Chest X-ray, PA view. Patient: 39 years old, sex F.
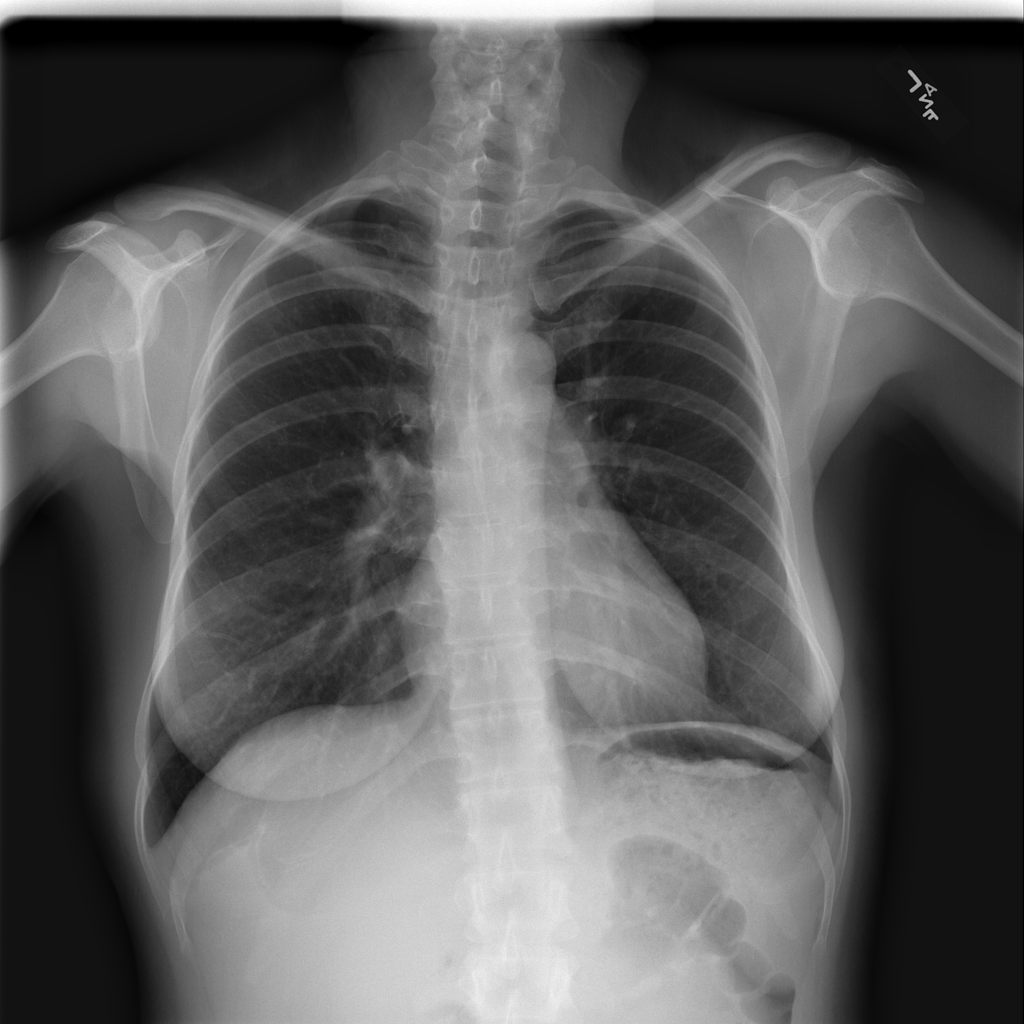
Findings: No Finding